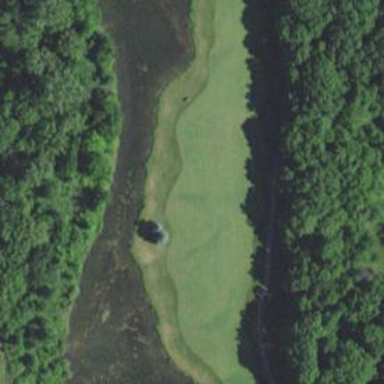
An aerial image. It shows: Scenic view of water hazard on golf course. The natural water feature adds beauty to the landscape.